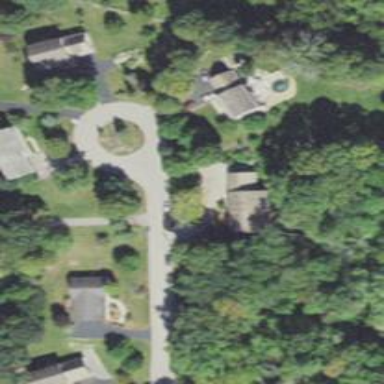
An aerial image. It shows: Residential driveway designated as service road.